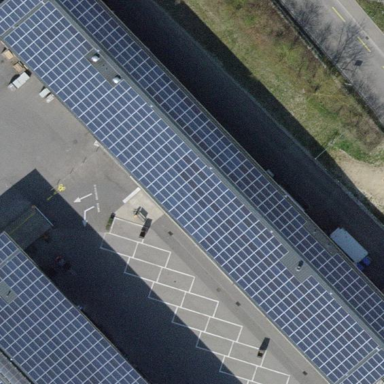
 consisting of solar photovoltaic panels."